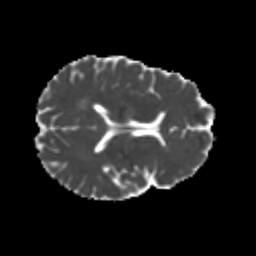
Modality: MD
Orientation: axial
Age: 23
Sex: male
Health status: healthy
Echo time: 0.074 s